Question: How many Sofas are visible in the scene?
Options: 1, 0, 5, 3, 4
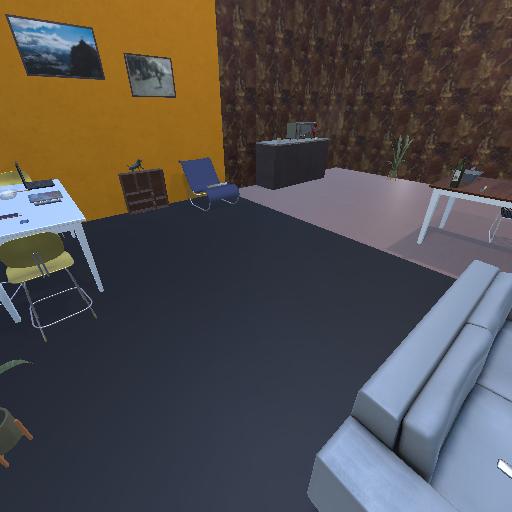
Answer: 1